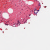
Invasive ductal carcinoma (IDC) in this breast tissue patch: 0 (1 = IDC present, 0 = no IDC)